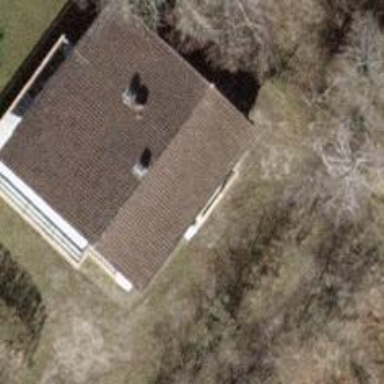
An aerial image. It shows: Simple house.